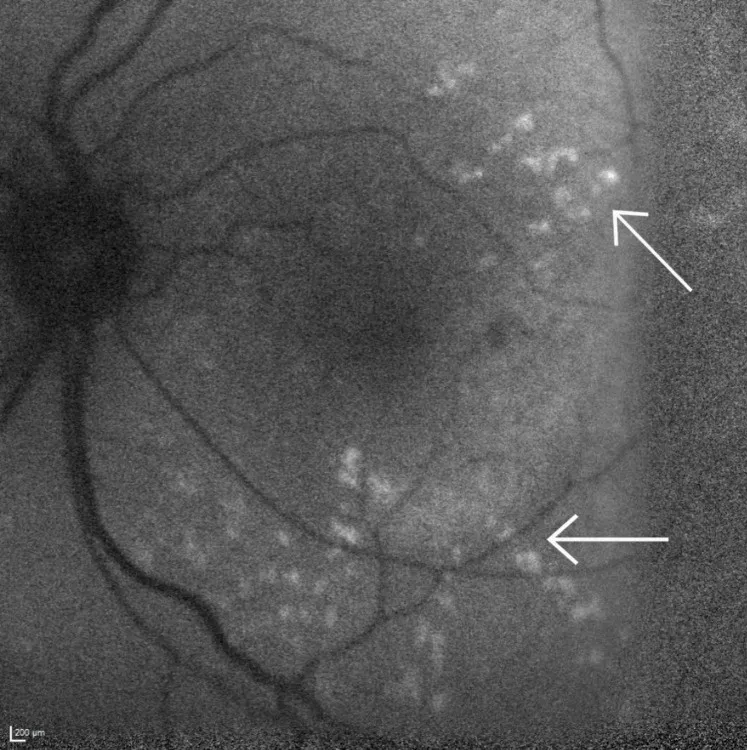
Left eye autofluorescence. Both arrows highlight the characteristic dot-and-fleck retinopathy seen in Alport syndrome as multiple speckled areas of hyper-autofluorescence scattered in the posterior pole.
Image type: ophthalmic_imaging (autofluorescence)